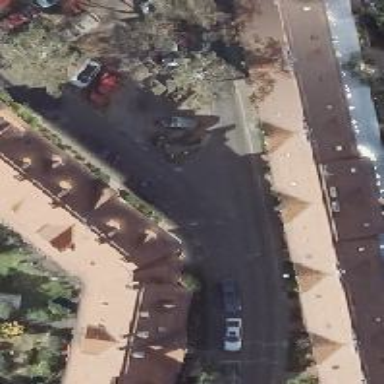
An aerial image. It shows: Residential road.